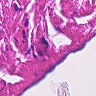
Metastatic tissue present: no